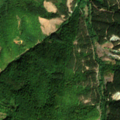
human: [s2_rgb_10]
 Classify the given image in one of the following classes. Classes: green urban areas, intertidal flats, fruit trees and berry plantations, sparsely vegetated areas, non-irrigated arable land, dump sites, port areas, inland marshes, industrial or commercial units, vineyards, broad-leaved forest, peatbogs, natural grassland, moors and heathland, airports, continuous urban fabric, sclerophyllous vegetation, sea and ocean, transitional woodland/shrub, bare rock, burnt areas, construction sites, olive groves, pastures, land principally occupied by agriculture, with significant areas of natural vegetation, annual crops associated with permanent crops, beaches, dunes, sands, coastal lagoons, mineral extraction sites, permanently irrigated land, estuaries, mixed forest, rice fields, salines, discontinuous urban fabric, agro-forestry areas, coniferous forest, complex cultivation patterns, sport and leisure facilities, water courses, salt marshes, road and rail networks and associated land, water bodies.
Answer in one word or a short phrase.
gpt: broad-leaved forest, coniferous forest, mixed forest, transitional woodland/shrub